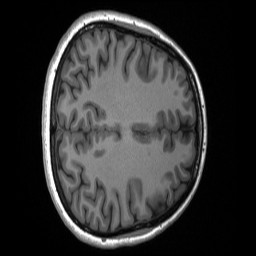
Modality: T1w
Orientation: axial
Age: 34
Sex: female
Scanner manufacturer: siemens
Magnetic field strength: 3 T
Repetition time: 2.4 s
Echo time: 0.00224 s